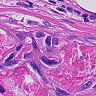
Metastatic tissue present: yes